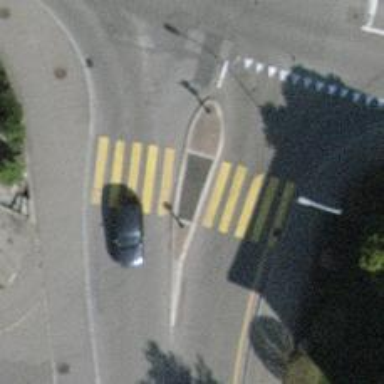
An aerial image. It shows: Uncontrolled zebra crossing with pedestrian island.